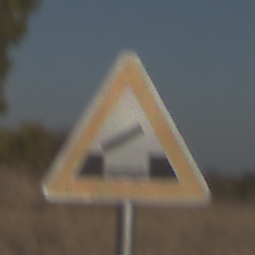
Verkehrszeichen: BeweglicheBruecke
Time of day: MorningAfternoon
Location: Outdoor (Nature)
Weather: PartlyCloudy
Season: NotSpecified
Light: Natural